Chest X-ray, AP view. Patient: 58 years old, sex M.
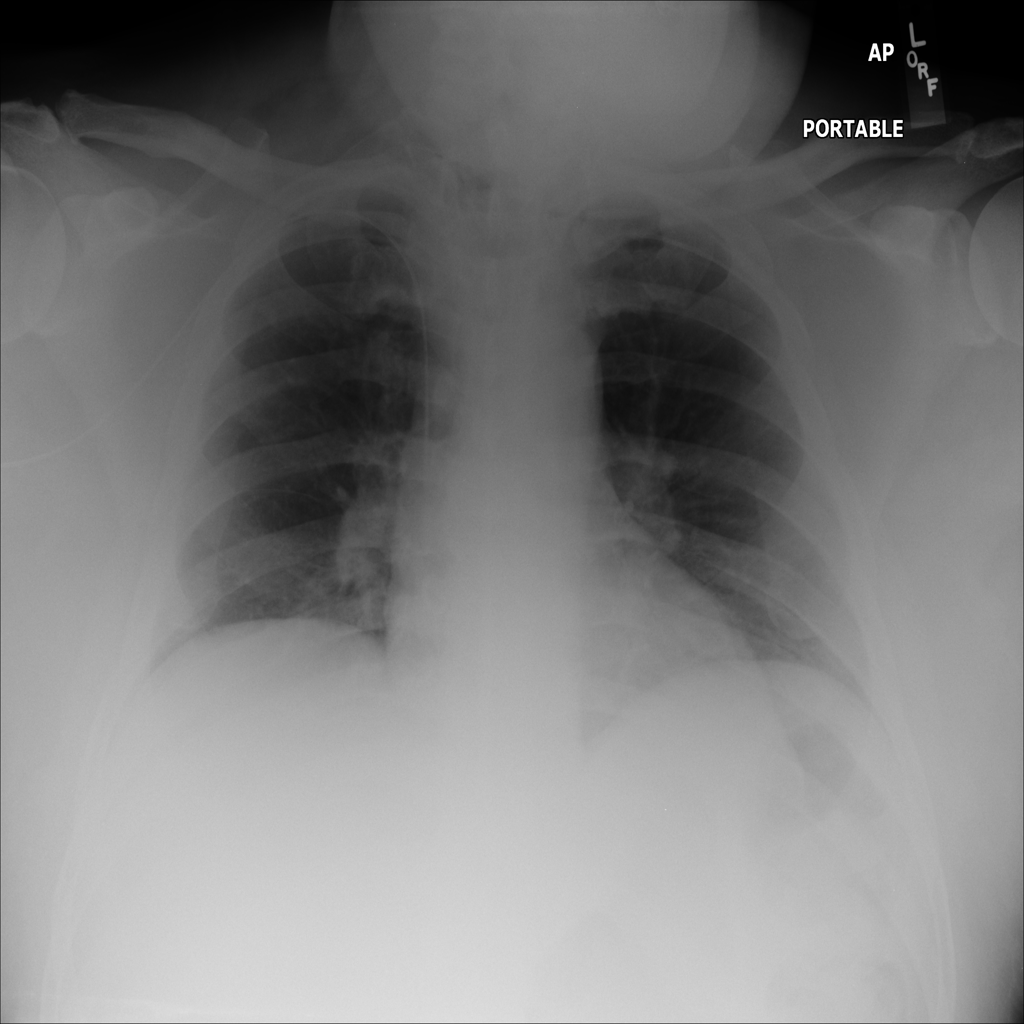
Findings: No Finding